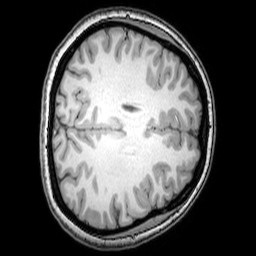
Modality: T1w
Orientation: axial
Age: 26
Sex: female
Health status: healthy
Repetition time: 0.081 s
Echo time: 0.037 s